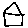
Label: house